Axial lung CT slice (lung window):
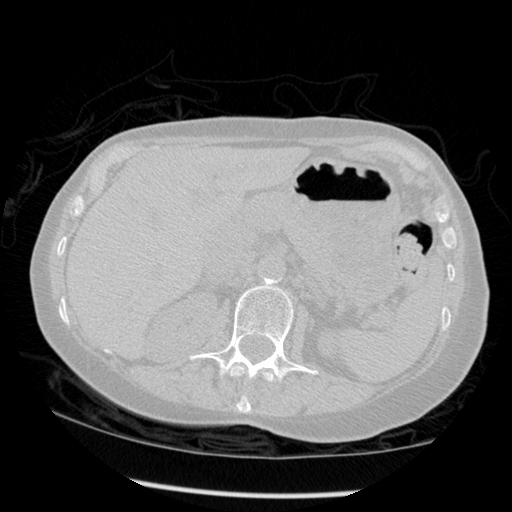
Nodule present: no